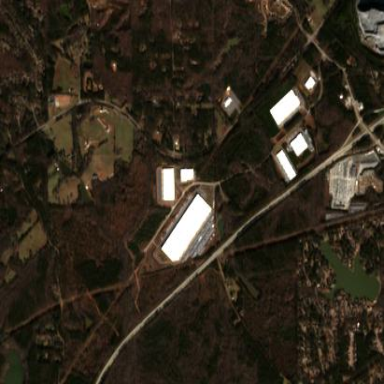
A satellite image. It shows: Industrial area specializing in logistics.